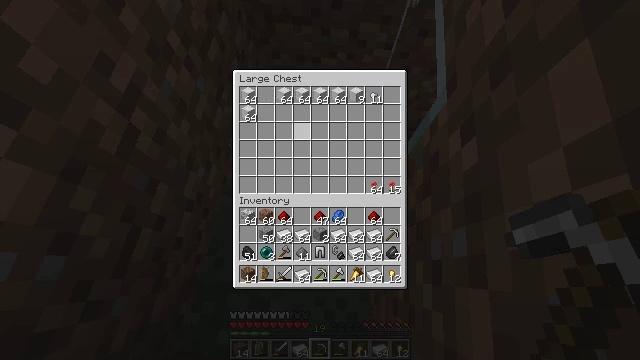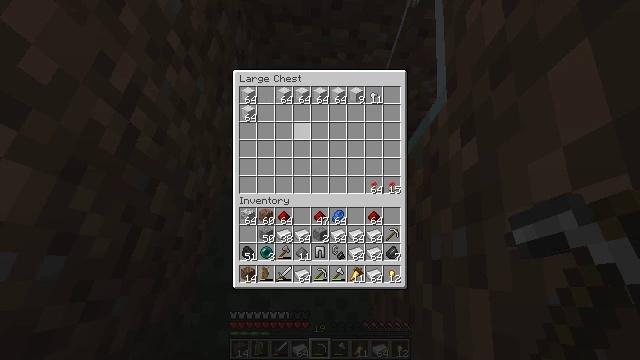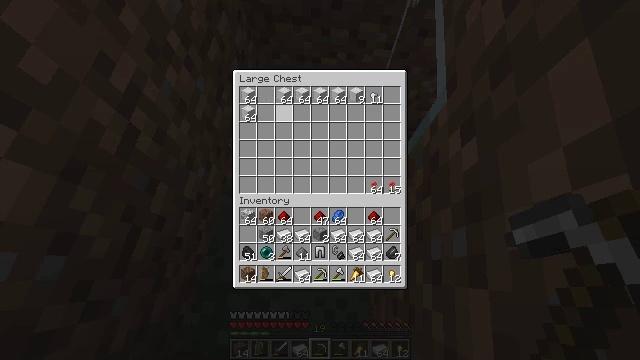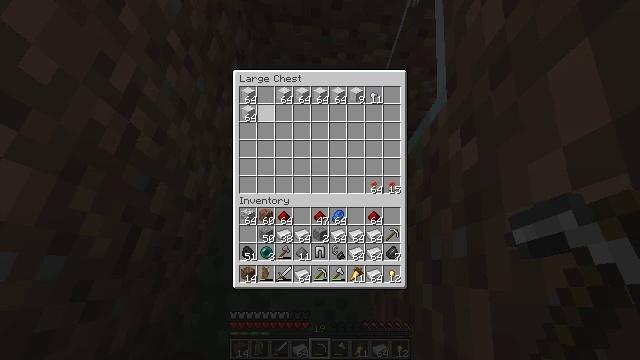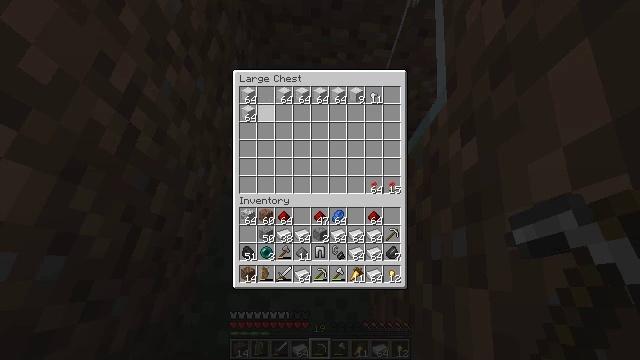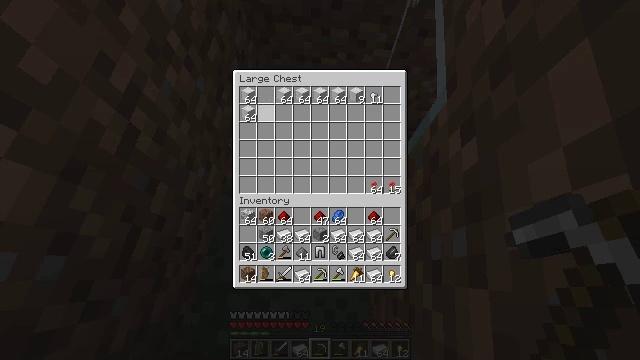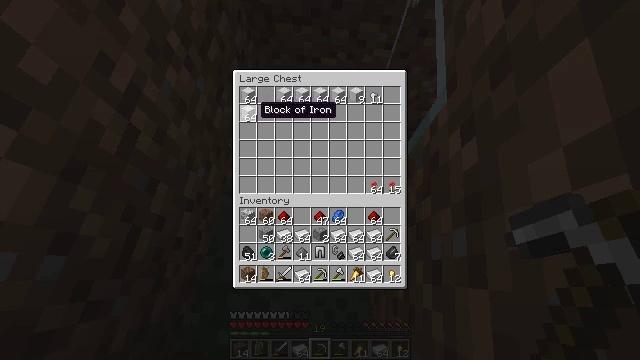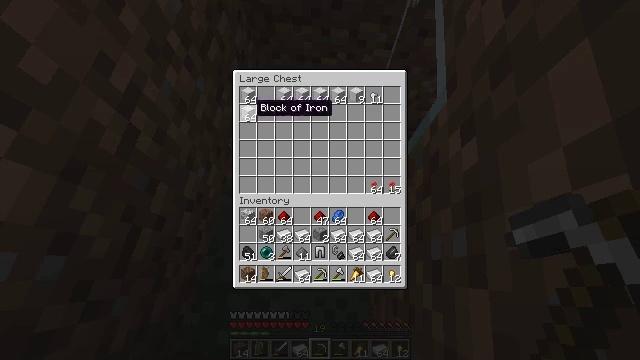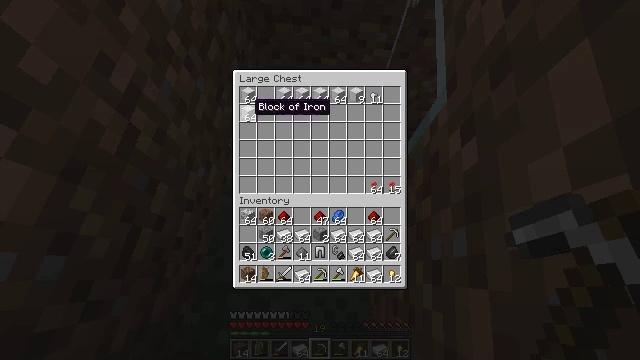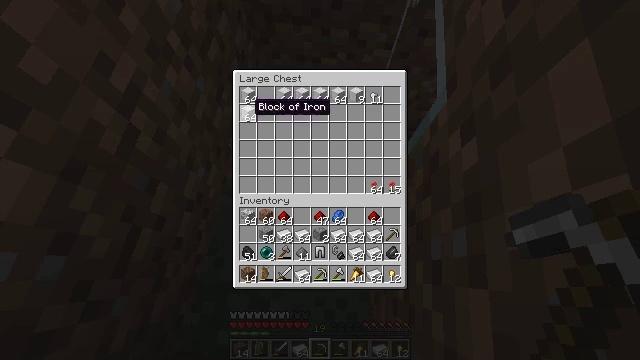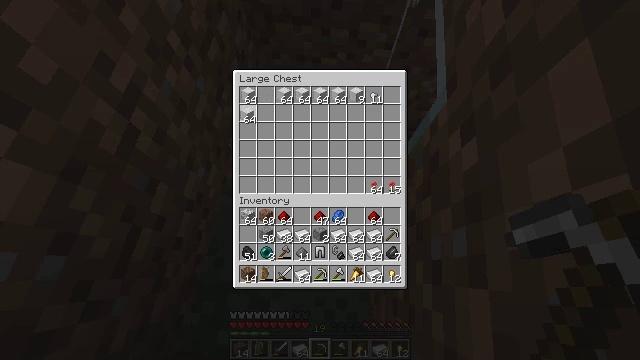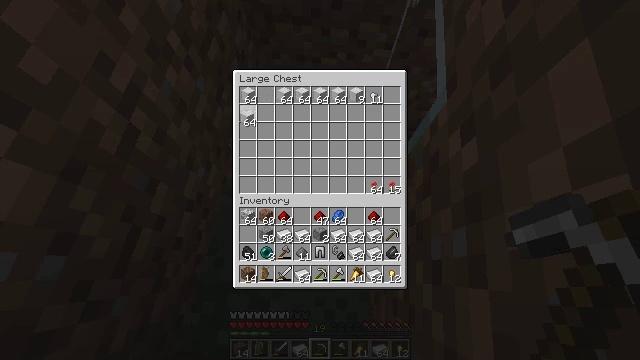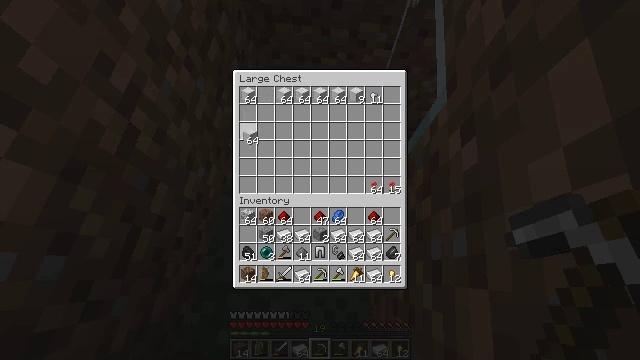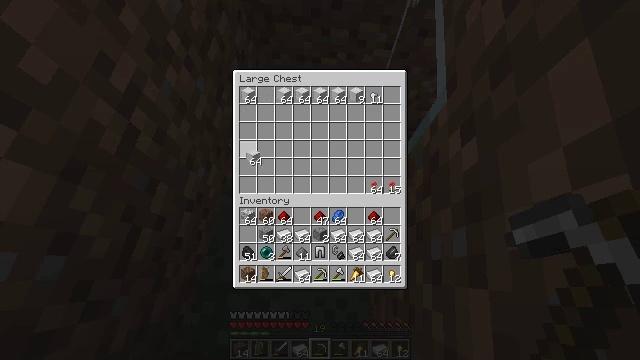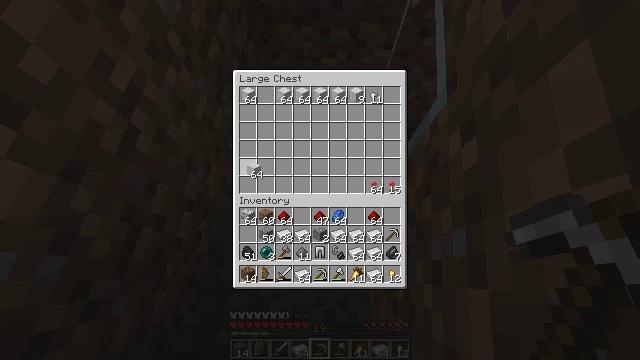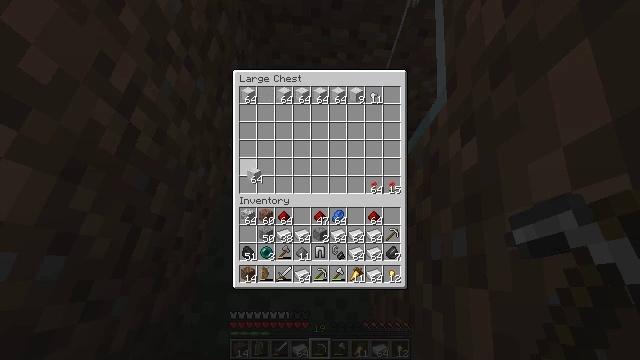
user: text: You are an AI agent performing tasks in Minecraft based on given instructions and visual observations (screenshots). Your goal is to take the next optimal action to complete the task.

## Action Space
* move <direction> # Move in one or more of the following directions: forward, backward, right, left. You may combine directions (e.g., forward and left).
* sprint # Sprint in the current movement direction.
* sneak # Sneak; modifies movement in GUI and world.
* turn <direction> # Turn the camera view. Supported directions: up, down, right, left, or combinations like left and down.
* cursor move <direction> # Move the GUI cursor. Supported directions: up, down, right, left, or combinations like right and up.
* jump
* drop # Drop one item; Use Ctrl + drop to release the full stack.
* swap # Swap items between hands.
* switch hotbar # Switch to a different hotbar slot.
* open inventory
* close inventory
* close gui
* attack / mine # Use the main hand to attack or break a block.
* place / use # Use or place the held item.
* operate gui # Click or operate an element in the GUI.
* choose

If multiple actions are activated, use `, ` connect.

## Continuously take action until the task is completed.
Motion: motion action
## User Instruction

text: Use iron ingots to craft an iron block.
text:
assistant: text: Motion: no_op
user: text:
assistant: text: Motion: no_op
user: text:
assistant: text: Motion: turn left
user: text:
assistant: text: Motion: turn left
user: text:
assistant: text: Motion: turn left
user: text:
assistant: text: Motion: no_op
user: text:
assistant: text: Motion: no_op
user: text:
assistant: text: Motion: no_op
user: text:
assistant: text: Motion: no_op
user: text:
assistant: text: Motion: no_op
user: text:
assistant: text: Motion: attack / mine
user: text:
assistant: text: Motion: attack / mine
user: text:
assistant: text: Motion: turn down, attack / mine
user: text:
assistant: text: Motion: turn down
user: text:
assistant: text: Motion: turn down
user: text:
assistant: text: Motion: no_op
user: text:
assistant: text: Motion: no_op
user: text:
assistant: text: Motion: no_op
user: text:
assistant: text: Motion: no_op
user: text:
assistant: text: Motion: no_op
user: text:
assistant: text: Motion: no_op
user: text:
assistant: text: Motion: attack / mine
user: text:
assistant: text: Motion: attack / mine
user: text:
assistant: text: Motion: no_op
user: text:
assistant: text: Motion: turn up
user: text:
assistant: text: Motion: turn up
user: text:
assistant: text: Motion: turn up
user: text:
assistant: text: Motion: turn up
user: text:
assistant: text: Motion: no_op
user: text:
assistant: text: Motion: no_op